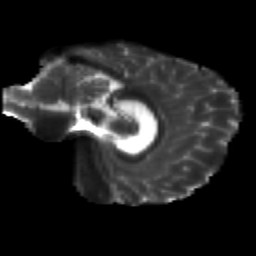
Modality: T2w
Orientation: sagittal
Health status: healthy
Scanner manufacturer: siemens
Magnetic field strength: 3 T
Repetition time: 12 s
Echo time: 0.092 s